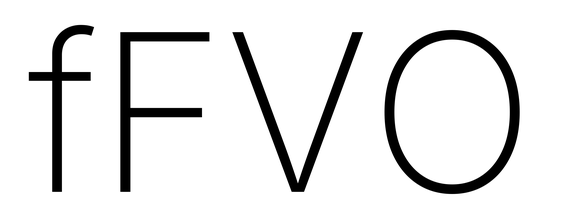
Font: Inter_ExtraLight